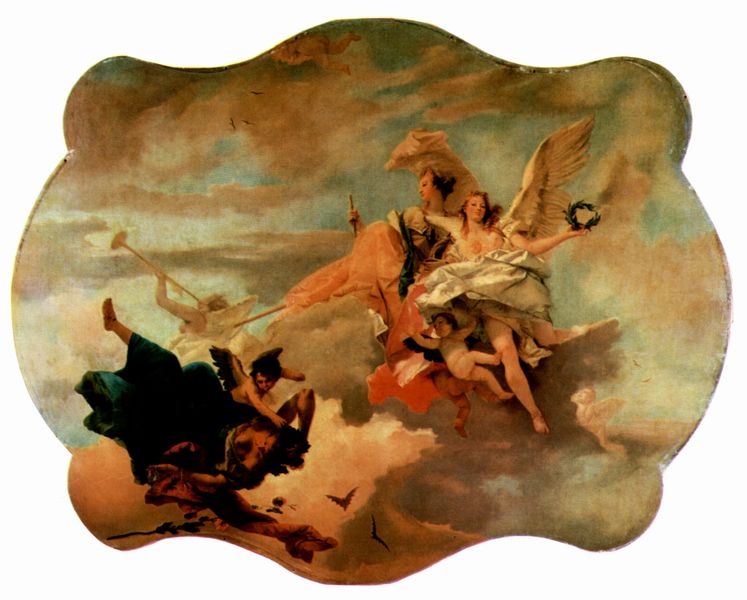
Titel: Triumphzug der Forttitudo und der Sapienzia
Künstler: Giovanni Battista Tiepolo
Standort: Firenze
Institution: Collezione Contini Bonacossi
Schlagwörter: adler, akt, blau, dunkel, falke, flügel, fuß, gemälde, gott, hand, himmel, kampf, mann, nackt, schatten, vogel, weiß, wolken, frauen, gelb, grün, menschen, ocker, sitzen, ausschnitt, bewegung, blumen, braun, brust, busen, frau, frisur, frisuren, grau, haar, hell, holz, kleid, licht, orange, schwarz, türkis, rosen, rot, tuch, wolke, malerei, arm, arme, barock, böse, falten, faru, gefieder, mensch, rahmen, samt, bild, hände, öl, ast, horizont, vögel, wind, kirche, gewand, gold, stoff, tücher, decke, kind, musik, renaissance, rokoko, rosa, zart, fliegen, kinder, pferd, engel, putte, putto, beine, hellblau, bein, brüste, farbig, füße, orang, düster, italien, venedig, stab, figuren, thron, dunkelblau, detail, musikinstrument, wandmalerei, tiefe, fallen, foto, beinchen, flug, zweig, schweben, tauben, form, wolkig, strafe, dynamik, allegorie, kranz, lorbeer, lorbeerkranz, göttin, sieg, gestalten, fleigen, untersicht, gut, götter, teufel, fall, sturz, ehre, posaunen, balu, fanfaren, trompeten, deckengemälde, deckenspiegel, fresko, hörner, fanfare, amor, posaune, putten, geschweift, puto, putti, rennaissance, sakral, luzifer, fresco, gewellt, himmelfahrt, siegeskranz, aufklaren, fledermaus, ehrung, michelangelo, deckenmalerei, froschperspektive, trompete, frsko, raffael, venezianisch, musikinstrumente, glorie, tiepolo, siegeszug, absturz, deckenfresko, trompeter, fama, puti, fledermäuse, cesar, sotto in su, blasinstrument, raphael, bögel, deche, engelssturz, sotto in sou, ahut, loorbeerkranz, lorber, anschweben, olivenkranz, sturz tiefe, krany, balsen, deckengemädle, gefallener engel, tompete, +vögel, ndeckenmalerei